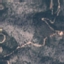
Label: HerbaceousVegetation